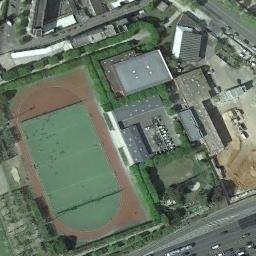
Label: ground_track_field